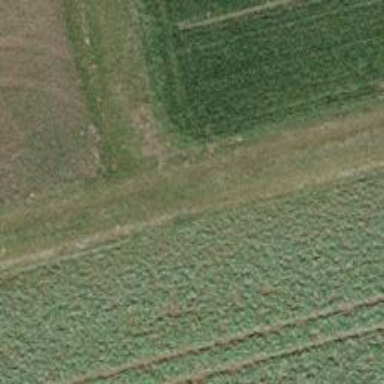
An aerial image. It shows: Grassy track road with grade 4 track type.